Question: The YouTube API docs define the minimum size of an embedded player t to be 200px by 200px (<URL>.
> To allow room for critical player functionality, players must be at least 200px by 200px.
My testing has lead me to the conclusion that this is true. If I try to play a video in a player which is smaller than the minimum size, I get an error message which says "Video player is too small." and the video will not play.
However, smaller players are possible. <URL>.

I've tried reducing the player size by setting it's height and width attributes, by using it's style attribute and by wrapping it in a containing element which has it's height and width set. None of these options appear to work.
What else can I try to reduce the size of the player?
It appears that some videos will play in really small players but others will not. If you're going to test a potential solution, please use this video ID: '-rMTExNTx2s'
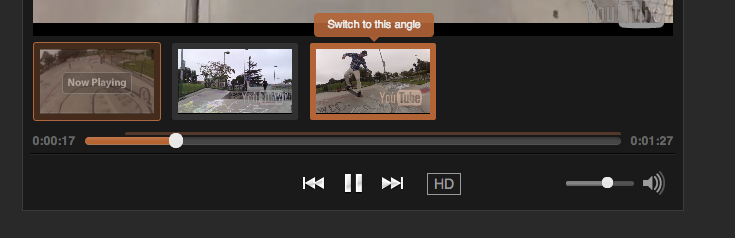
Answer: It's appears there is a restriction on some video which don't allow embeding video on size inferior to 200*200 (px). This restriction is not applied for all video (maybe older than last update youtube API, i don't know).
After some tests, this restriction is applied when youtube player readystate changed to status: 'PlayerState.PLAYING (evt.data === 1)'
So as a basic workaround, you could change size of iframe 'on the fly' after the satus has been updated, see demo&code below:
<URL>
'''
var player,
myWidth = "114px",
myHeight = "65px";
function onYouTubePlayerAPIReady() {
player = new YT.Player('testVideo', {
height: myWidth,
width: myHeight,
videoId: '-rMTExNTx2s',
events: {
'onReady': onPlayerReady,
'onStateChange': onPlayerStateChange
},
playerVars: {
controls:0,
showinfo:0
}
});
}
function onPlayerStateChange(evt) {
if (evt.data == -1) {
evt.target.a.width = "200px";
evt.target.a.height = "200px";
}
else if (evt.data == 1) {
evt.target.a.className = "";
evt.target.a.width = myWidth;
evt.target.a.height = myHeight;
done = true;
}
}
'''
As you can ssee in this DEMO, i set an hidden class with css '.hidden{opacity:0}'. This is used to hide player before the video is loaded. Using 'display:none;' doesn't work, its surely an other API restriction.
Still in this DEMO, you have to wait until the video has started to play to see the player appears.
You have now to find the best workaround which could fit your needs, using e.g a thumbnail image and moving from negative offset player to wished location when readystate has changed, hope you got the idea.